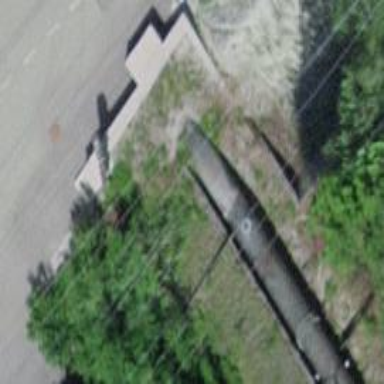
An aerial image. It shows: Man-made water pipeline.